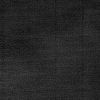
Atmospheric dust classification: dusty